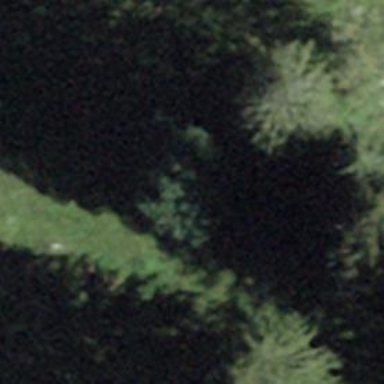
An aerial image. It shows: Beautiful tree in nature.